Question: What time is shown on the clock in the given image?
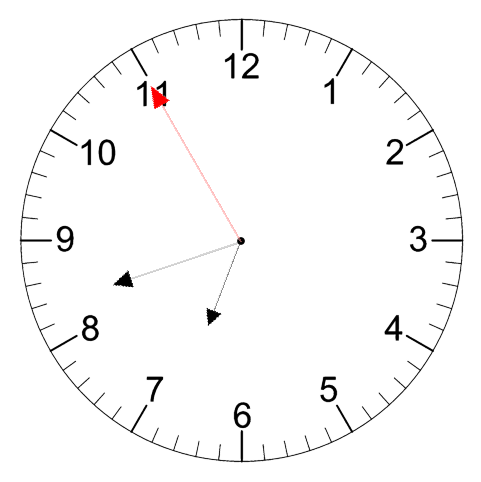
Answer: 06:41:55